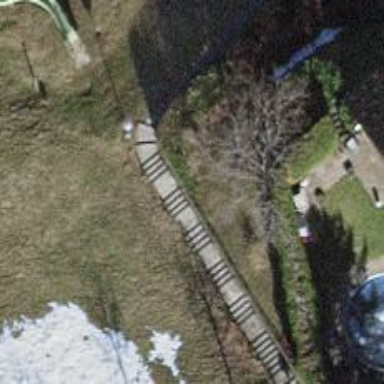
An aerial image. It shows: Set of steps on the road.